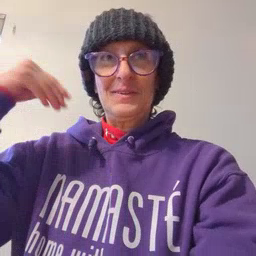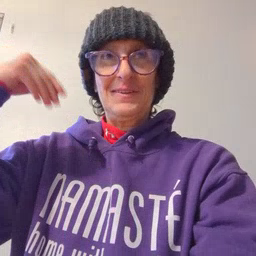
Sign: store